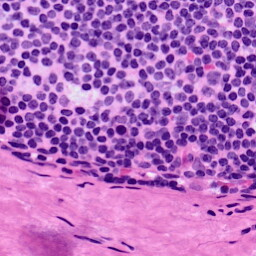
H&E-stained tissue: LymphNode